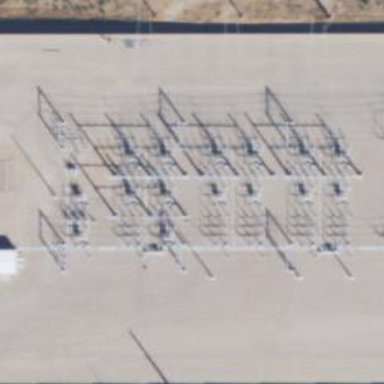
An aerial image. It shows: Switch for power supply.